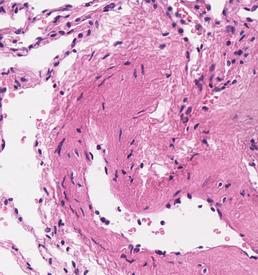
Tumor epithelial tissue: no
Tumor-associated stroma tissue: no
Normal tissue: yes